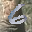
Label: 6